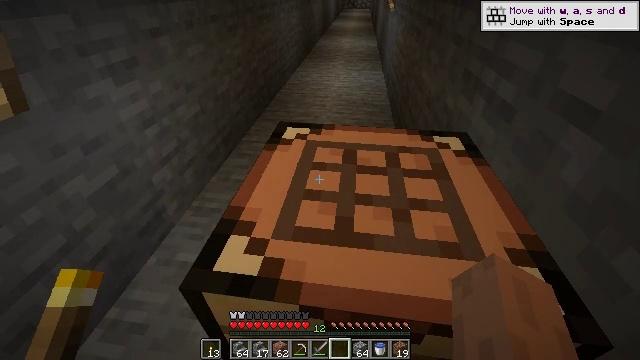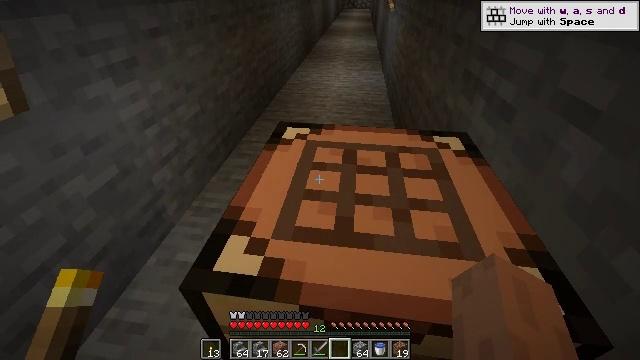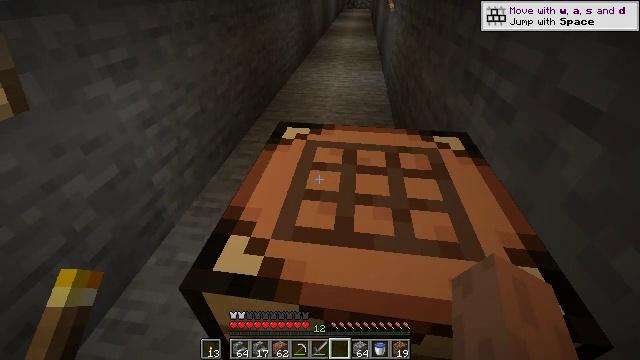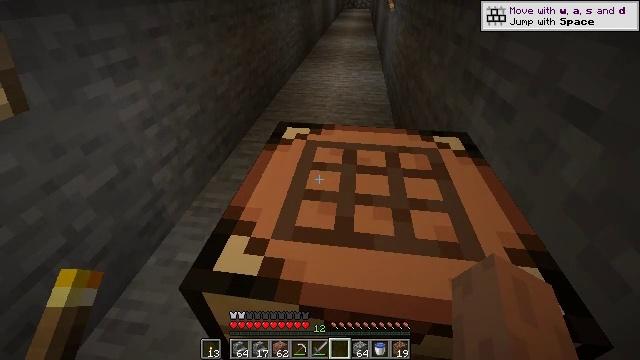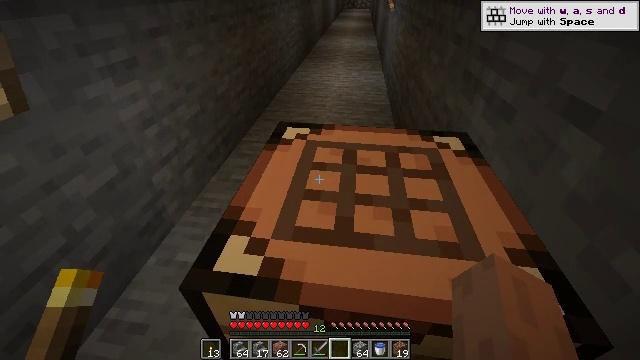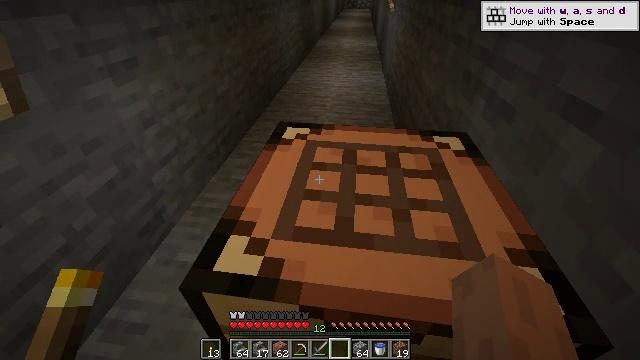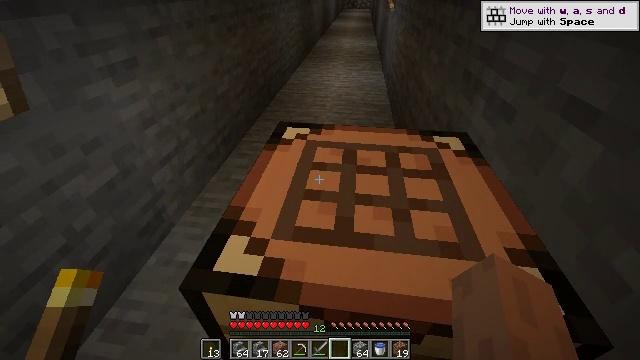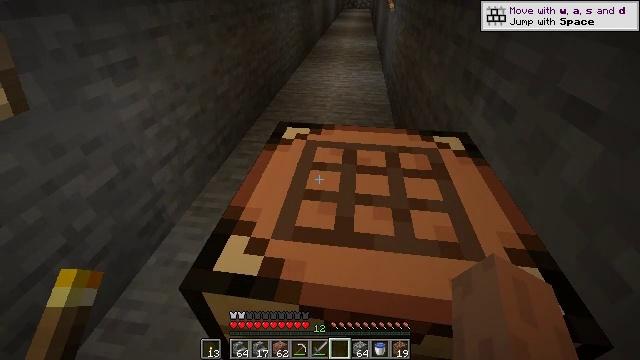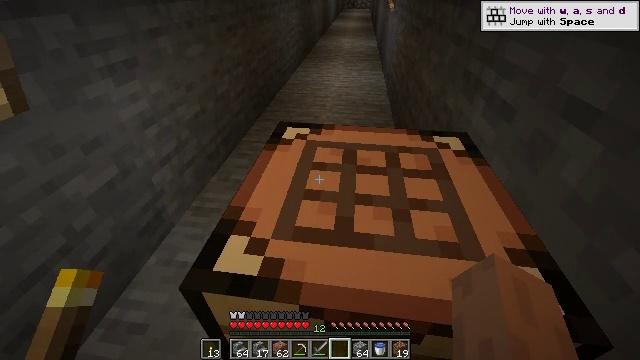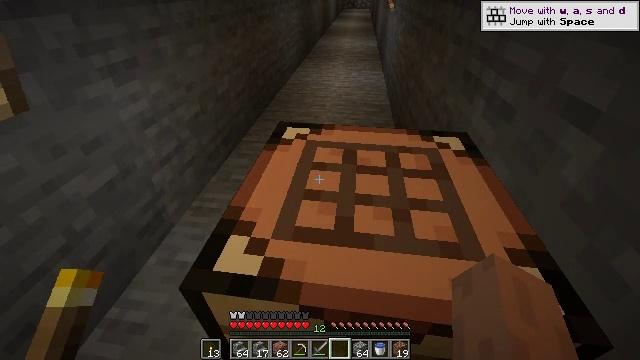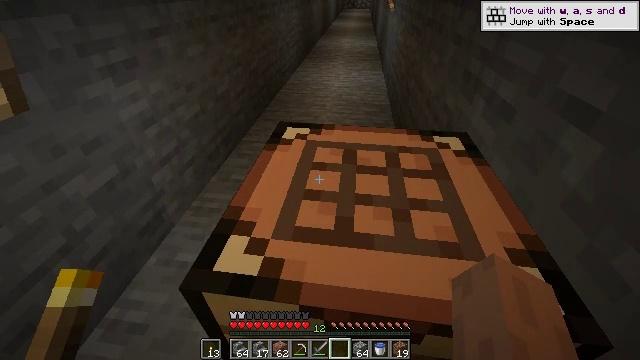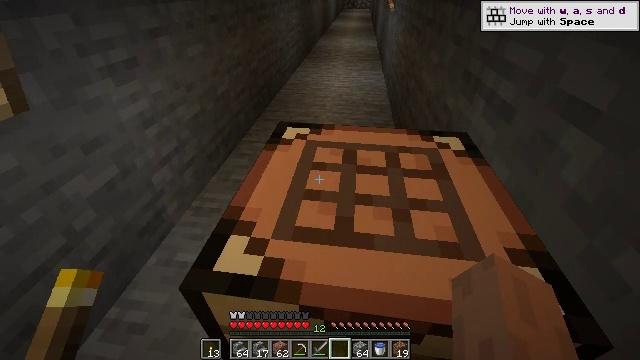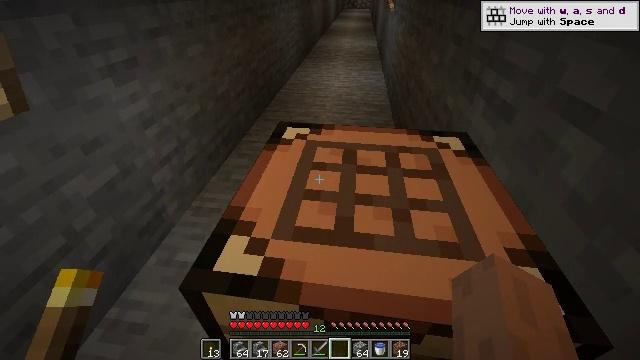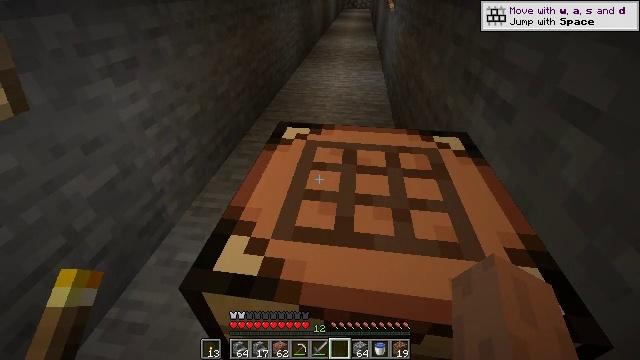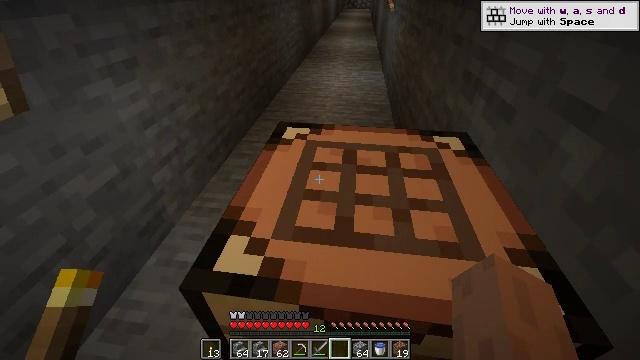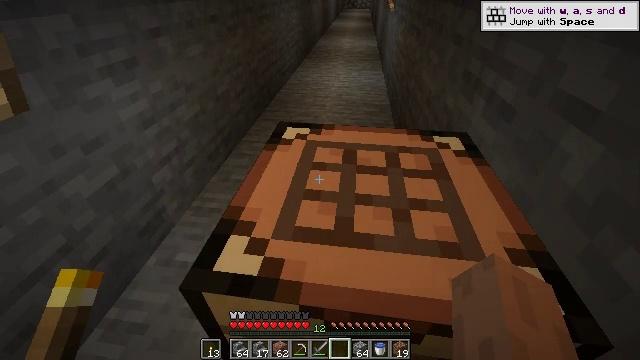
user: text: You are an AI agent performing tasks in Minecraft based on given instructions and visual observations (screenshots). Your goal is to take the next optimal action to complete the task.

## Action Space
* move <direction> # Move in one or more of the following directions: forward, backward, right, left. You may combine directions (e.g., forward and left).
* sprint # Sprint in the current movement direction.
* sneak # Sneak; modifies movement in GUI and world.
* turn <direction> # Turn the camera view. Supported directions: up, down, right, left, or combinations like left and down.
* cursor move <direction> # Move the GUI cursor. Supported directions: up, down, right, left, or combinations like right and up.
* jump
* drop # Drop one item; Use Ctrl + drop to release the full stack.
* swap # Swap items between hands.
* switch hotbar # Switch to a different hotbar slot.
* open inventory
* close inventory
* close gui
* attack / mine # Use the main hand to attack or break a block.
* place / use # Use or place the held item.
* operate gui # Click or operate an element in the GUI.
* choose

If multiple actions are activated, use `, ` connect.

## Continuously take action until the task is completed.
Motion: motion action
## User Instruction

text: Smash the iron door for recycling.
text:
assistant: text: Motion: attack / mine
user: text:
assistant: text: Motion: attack / mine
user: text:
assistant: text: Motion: attack / mine
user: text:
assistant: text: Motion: attack / mine
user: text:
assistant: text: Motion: attack / mine
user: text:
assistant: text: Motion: attack / mine
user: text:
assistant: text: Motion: attack / mine
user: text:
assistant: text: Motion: attack / mine
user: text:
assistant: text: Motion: attack / mine
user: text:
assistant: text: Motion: attack / mine
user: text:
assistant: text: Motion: attack / mine
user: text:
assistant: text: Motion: attack / mine
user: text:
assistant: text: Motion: attack / mine
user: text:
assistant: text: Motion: attack / mine
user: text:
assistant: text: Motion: attack / mine
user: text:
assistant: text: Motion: attack / mine
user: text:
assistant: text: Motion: attack / mine
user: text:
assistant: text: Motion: attack / mine
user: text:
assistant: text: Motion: attack / mine
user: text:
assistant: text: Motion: attack / mine
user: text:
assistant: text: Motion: attack / mine
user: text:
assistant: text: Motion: attack / mine
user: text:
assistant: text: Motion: attack / mine
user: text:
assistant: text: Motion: attack / mine
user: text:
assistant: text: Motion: attack / mine
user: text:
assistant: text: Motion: attack / mine
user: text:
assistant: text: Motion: attack / mine
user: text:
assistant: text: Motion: attack / mine
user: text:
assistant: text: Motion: attack / mine
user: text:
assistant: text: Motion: attack / mine